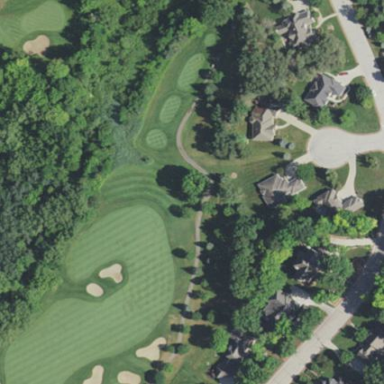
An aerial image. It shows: Rough area in golf course.